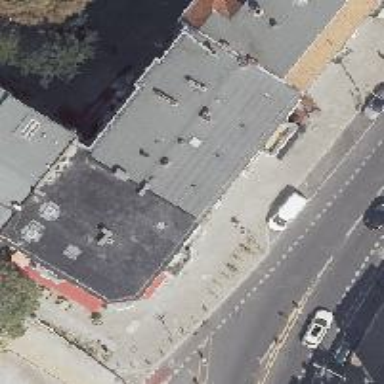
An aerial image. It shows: Restaurant.